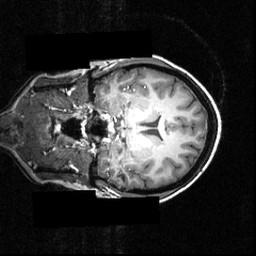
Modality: T1w
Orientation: coronal
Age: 27
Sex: female
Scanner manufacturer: siemens
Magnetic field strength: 3.951 T
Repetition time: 1.5 s
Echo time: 0.00335 s